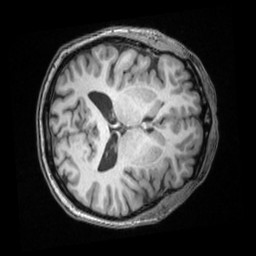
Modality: T1w
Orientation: axial
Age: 50
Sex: male
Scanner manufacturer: siemens
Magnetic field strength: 3 T
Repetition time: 2 s
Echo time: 0.00339 s